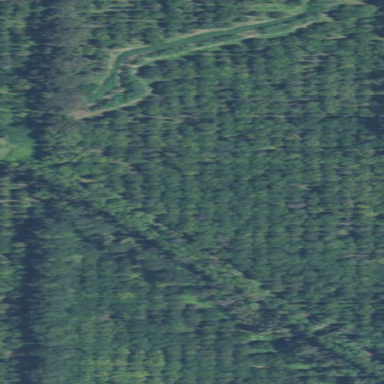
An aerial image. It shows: Orchard filled with macadamia trees.